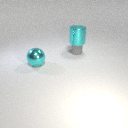
large cyan metal sphere to the left of small gray rubber cylinder